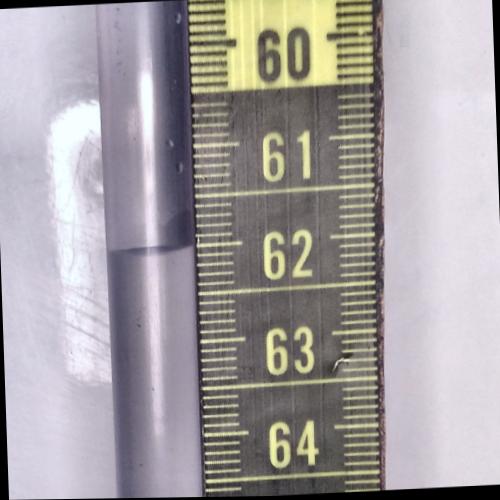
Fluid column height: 62.0 cm